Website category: jobs
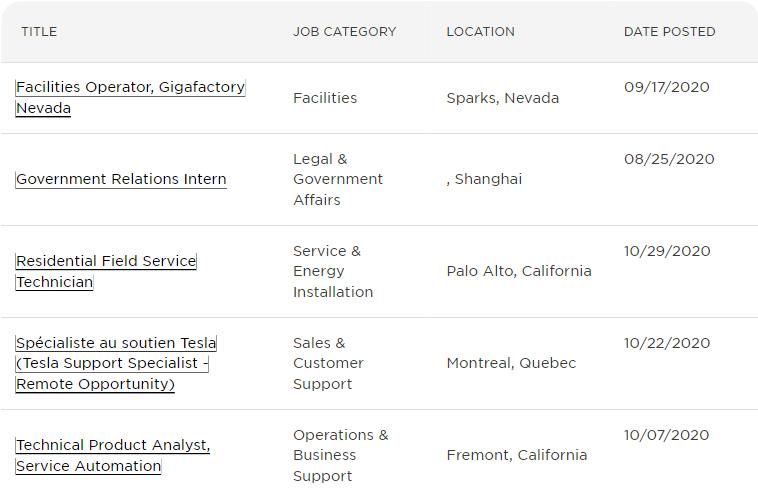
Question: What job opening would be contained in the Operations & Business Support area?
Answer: Technical Product Analyst, Service Automation

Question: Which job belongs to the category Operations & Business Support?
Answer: Technical Product Analyst, Service Automation

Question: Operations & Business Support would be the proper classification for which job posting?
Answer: Technical Product Analyst, Service Automation

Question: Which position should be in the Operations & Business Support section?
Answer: Technical Product Analyst, Service Automation

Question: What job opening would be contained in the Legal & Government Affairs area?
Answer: Government Relations Intern

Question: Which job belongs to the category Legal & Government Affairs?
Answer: Government Relations Intern

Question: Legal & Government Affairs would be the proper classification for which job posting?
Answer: Government Relations Intern

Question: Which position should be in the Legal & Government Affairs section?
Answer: Government Relations Intern

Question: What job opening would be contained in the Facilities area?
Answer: Facilities Operator, Gigafactory Nevada

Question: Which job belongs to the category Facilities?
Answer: Facilities Operator, Gigafactory Nevada

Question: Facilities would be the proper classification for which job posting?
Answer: Facilities Operator, Gigafactory Nevada

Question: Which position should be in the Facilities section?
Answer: Facilities Operator, Gigafactory Nevada

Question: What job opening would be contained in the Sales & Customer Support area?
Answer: Spcialiste au soutien Tesla (Tesla Support Specialist - Remote Opportunity)

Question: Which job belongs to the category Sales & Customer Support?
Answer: Spcialiste au soutien Tesla (Tesla Support Specialist - Remote Opportunity)

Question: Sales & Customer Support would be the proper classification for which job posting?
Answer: Spcialiste au soutien Tesla (Tesla Support Specialist - Remote Opportunity)

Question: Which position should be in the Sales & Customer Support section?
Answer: Spcialiste au soutien Tesla (Tesla Support Specialist - Remote Opportunity)

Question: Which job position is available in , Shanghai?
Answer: Government Relations Intern

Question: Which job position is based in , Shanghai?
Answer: Government Relations Intern

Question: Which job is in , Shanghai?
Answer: Government Relations Intern

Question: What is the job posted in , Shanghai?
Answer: Government Relations Intern

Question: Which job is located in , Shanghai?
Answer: Government Relations Intern

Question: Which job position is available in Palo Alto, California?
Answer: Residential Field Service Technician

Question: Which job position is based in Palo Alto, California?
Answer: Residential Field Service Technician

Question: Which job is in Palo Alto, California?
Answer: Residential Field Service Technician

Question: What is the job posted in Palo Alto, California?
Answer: Residential Field Service Technician

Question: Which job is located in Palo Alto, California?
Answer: Residential Field Service Technician

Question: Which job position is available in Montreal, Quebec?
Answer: Spcialiste au soutien Tesla (Tesla Support Specialist - Remote Opportunity)

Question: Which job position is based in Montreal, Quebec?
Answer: Spcialiste au soutien Tesla (Tesla Support Specialist - Remote Opportunity)

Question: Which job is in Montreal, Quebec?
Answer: Spcialiste au soutien Tesla (Tesla Support Specialist - Remote Opportunity)

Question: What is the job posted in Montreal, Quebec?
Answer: Spcialiste au soutien Tesla (Tesla Support Specialist - Remote Opportunity)

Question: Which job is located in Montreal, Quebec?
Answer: Spcialiste au soutien Tesla (Tesla Support Specialist - Remote Opportunity)

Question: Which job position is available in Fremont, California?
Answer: Technical Product Analyst, Service Automation

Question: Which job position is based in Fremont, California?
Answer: Technical Product Analyst, Service Automation

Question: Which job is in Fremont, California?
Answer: Technical Product Analyst, Service Automation

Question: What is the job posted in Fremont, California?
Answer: Technical Product Analyst, Service Automation

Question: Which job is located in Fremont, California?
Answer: Technical Product Analyst, Service Automation

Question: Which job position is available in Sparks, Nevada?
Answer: Facilities Operator, Gigafactory Nevada

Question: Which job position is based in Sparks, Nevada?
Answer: Facilities Operator, Gigafactory Nevada

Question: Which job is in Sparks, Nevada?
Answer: Facilities Operator, Gigafactory Nevada

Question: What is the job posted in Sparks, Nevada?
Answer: Facilities Operator, Gigafactory Nevada

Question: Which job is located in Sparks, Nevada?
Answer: Facilities Operator, Gigafactory Nevada